Question: I want to make UIButton exactly round,this code is creating oval button
'''
_img.layer.borderWidth=2.0;
_img.layer.cornerRadius = 100;
_img.layer.masksToBounds = YES;
_img.layer.borderColor=[UIColor blackColor].CGColor;
_img.layer.borderWidth=.5f;
'''
Please help
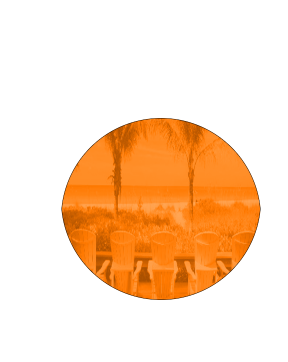
Answer: the property cornerRadius should be the half of the width / height (height and width should be the same)
use this code for a button exactly round:
'''
UIButton *button = [UIButton buttonWithType:UIButtonTypeCustom];
[button addTarget:self action:@selector(aMethod) forControlEvents:UIControlEventTouchUpInside];
button.frame = CGRectMake(135.0, 70.0, 40.0, 40.0); //width and height should be same value
button.clipsToBounds = YES;
button.layer.cornerRadius = 20; //half of the width
button.layer.borderColor=[UIColor redColor].CGColor;
button.layer.borderWidth= 2.0f;
[self.view addSubview:button];
'''